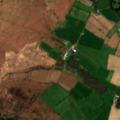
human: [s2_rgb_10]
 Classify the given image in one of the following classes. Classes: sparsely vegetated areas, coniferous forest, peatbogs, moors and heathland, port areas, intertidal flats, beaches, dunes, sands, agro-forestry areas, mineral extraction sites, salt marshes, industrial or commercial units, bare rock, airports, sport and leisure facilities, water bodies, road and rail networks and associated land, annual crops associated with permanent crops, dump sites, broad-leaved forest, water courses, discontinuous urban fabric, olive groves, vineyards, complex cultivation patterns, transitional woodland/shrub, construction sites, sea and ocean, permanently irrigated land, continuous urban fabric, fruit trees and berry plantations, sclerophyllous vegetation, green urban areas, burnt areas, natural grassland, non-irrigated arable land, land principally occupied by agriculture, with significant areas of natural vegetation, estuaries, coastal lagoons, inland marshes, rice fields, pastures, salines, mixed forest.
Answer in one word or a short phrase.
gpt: non-irrigated arable land, pastures, broad-leaved forest, moors and heathland, transitional woodland/shrub